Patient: sex M, age 60
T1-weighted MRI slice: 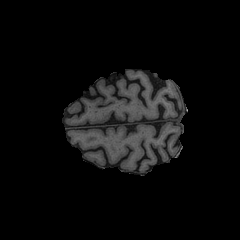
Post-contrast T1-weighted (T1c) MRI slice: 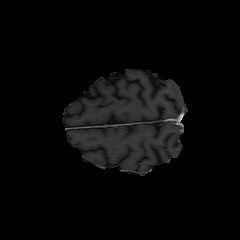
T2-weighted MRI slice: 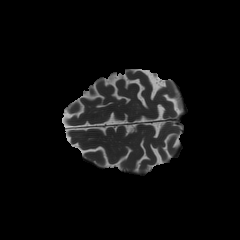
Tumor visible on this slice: no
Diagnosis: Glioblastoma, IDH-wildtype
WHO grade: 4